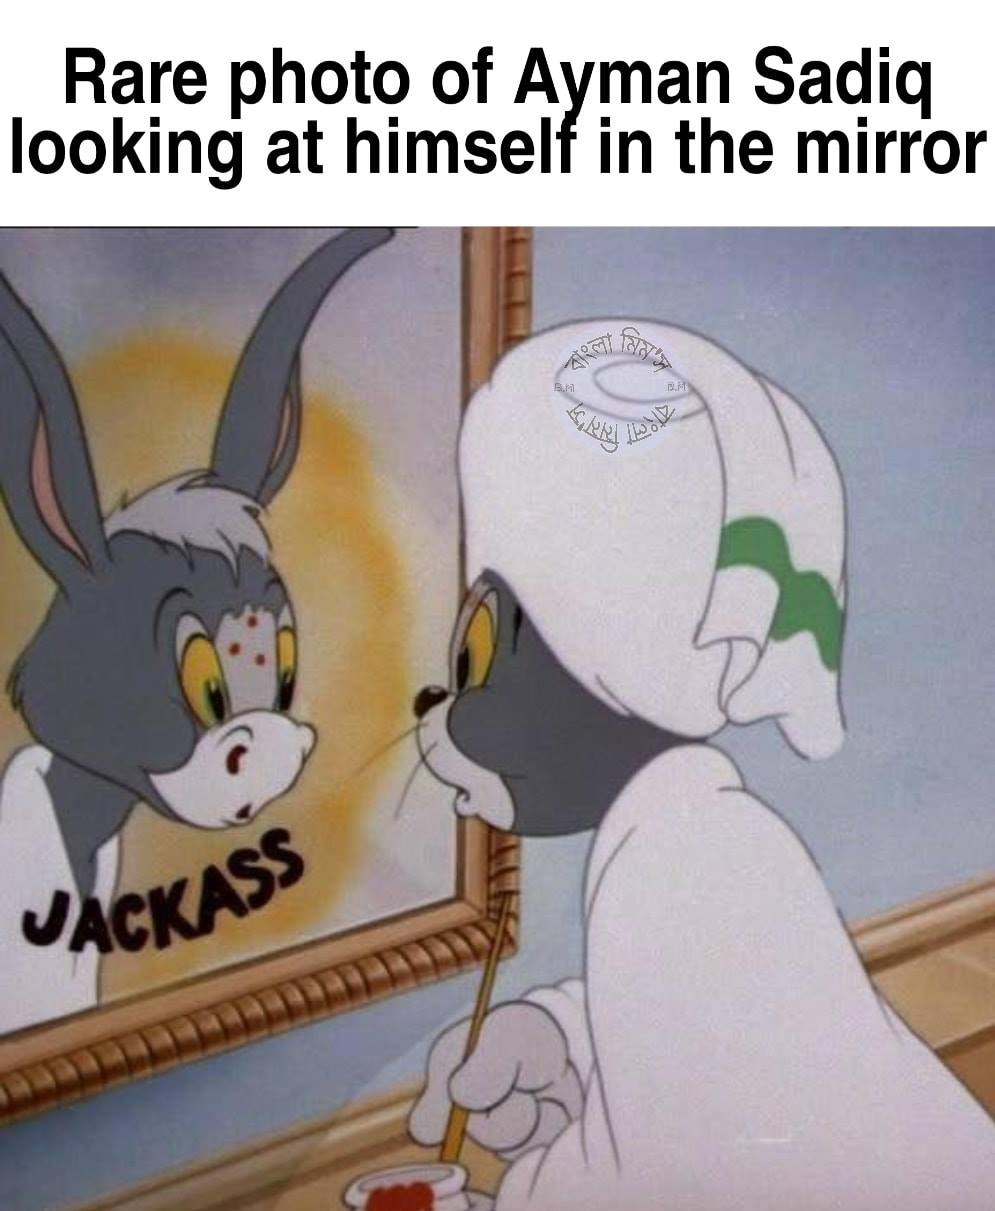
Caption: Rare photo of Ayman Sadiq looking at himself in the mirror
Label: hate